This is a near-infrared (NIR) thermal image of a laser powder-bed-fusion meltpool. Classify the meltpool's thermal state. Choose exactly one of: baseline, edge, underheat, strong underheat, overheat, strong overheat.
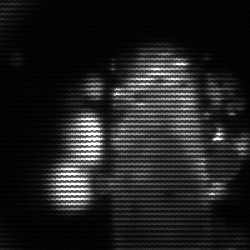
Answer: strong underheat